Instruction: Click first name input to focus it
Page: traveler
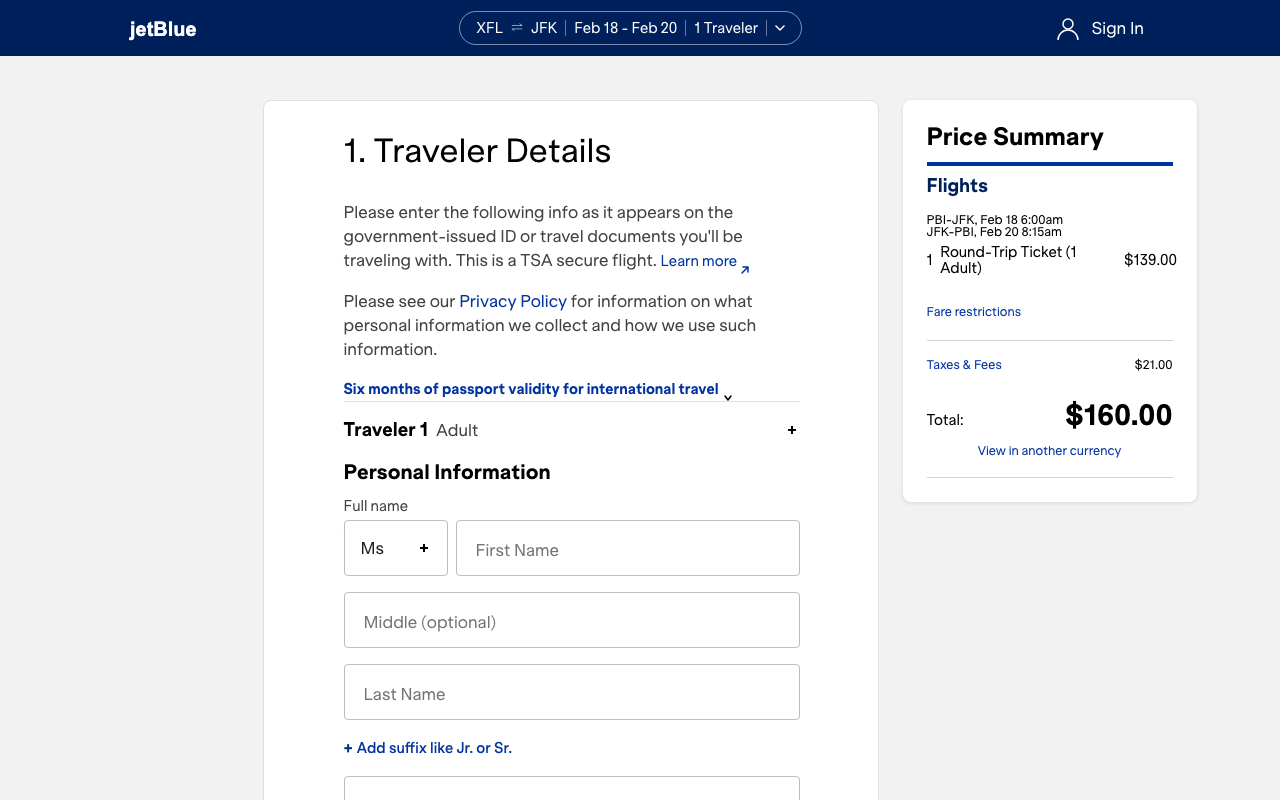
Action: click